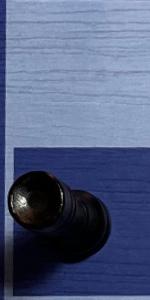
Label: Rook_Black